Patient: sex F, age 44
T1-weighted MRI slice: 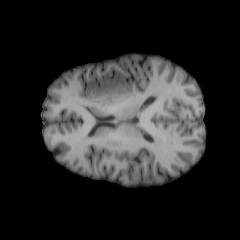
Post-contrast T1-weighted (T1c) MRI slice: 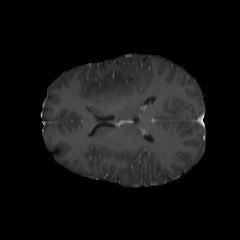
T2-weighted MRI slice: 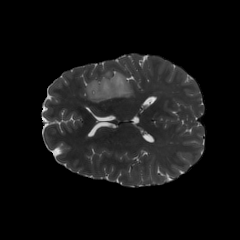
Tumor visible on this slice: yes
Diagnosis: Oligodendroglioma, IDH-mutant, 1p/19q-codeleted
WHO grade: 2